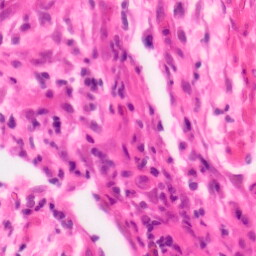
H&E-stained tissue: Colon